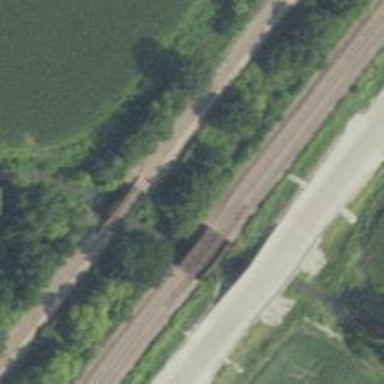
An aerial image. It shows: Railway track.